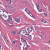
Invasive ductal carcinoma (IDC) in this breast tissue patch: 1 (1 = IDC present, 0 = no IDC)